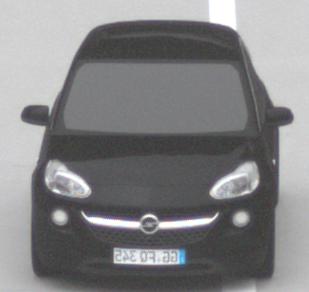
Make: Opel
Model: ADAM 1.2
Detailed model: ADAM
Model produced from: 2013/01
Model produced until: 2014/11
Doors: 3
Color: black
Road condition: dry road
Daytime: midday
Contrast: low contrast